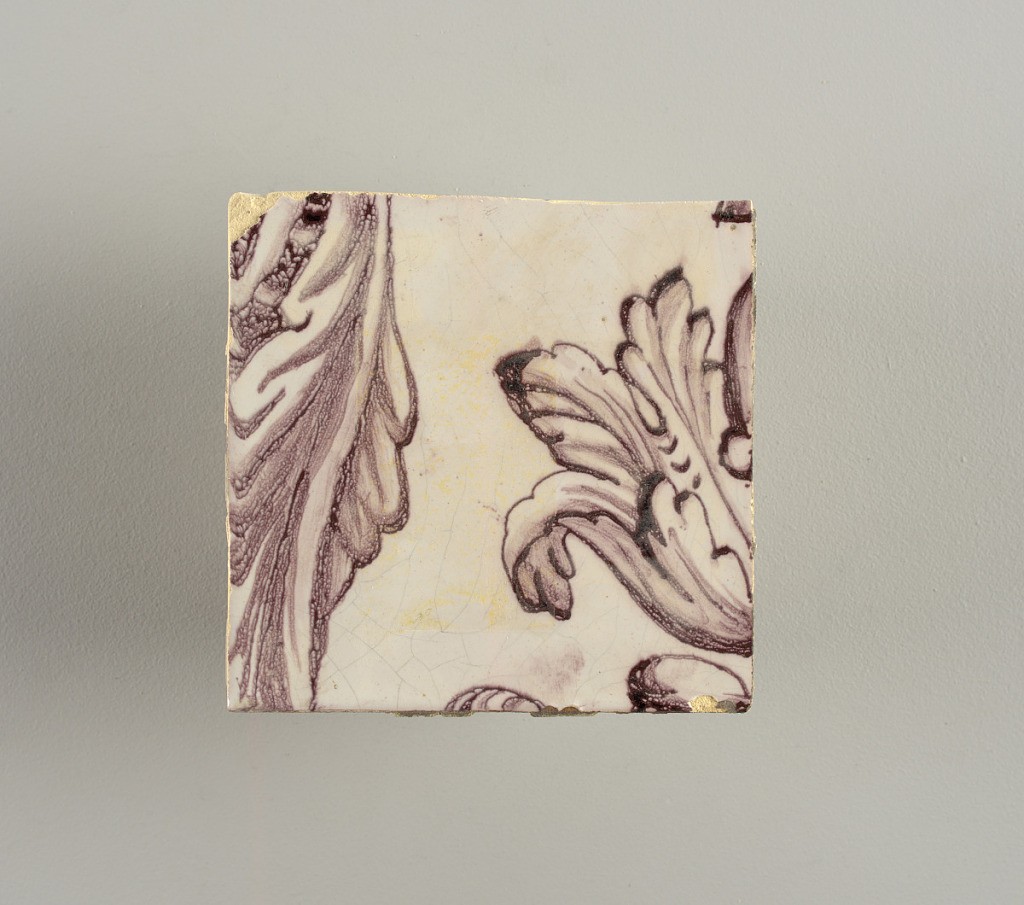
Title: Tile wall facing
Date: ca. 1725
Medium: Tin-glazed earthenware, underglaze
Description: Horizontal rectangle.  Thirty tiles wide and twenty-three tiles high with opening for fireplace eleven tiles wide and ten high.  Foliage arabesques disposed about three vertical axes from which are emphazised by urns at center and right, and at left by the figure of a standing woman carrying an infant on her arm and accompanied by two children.